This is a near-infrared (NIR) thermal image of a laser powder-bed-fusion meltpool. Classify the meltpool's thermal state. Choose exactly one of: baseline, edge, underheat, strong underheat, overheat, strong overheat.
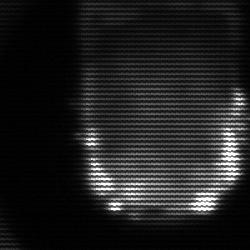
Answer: baseline